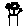
Label: flower